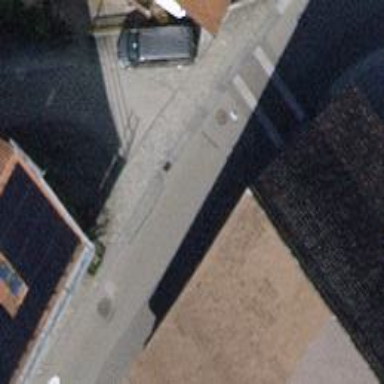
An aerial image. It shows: Asphalt road designated as living street.